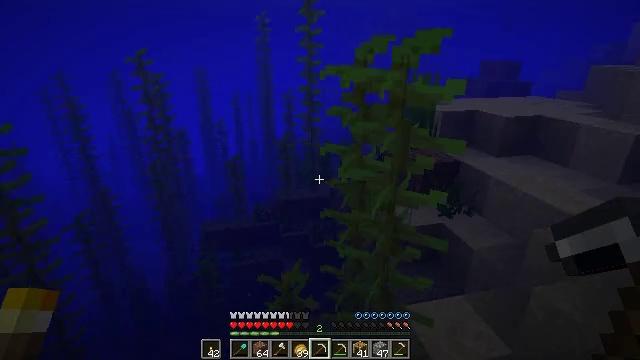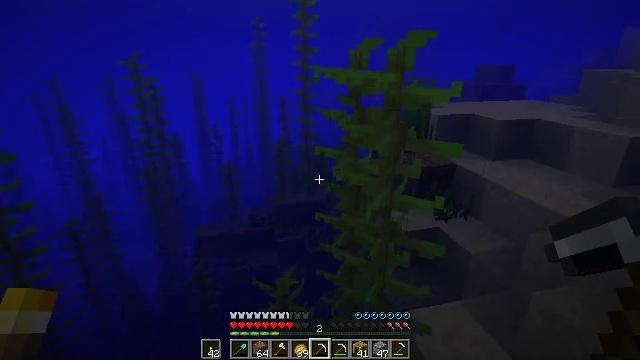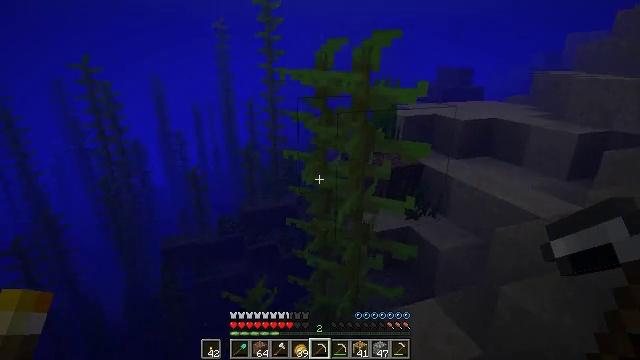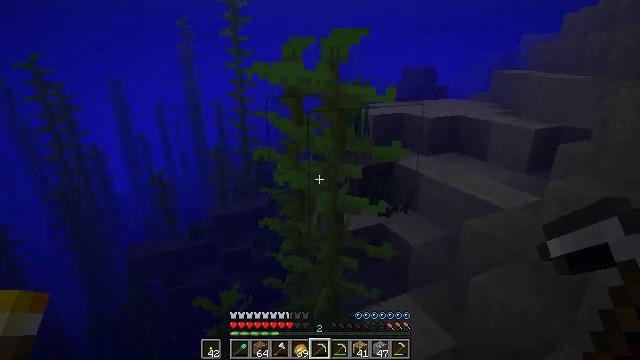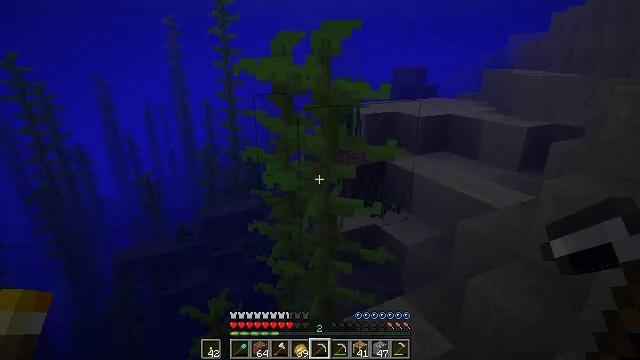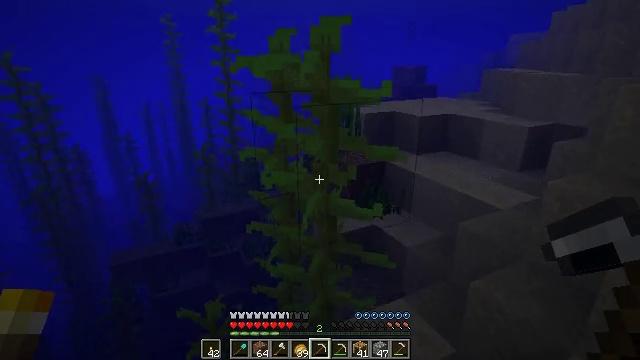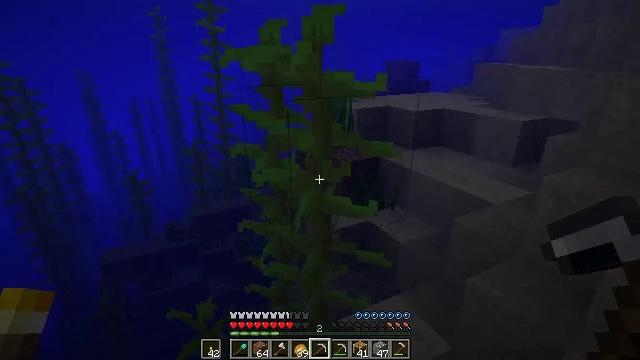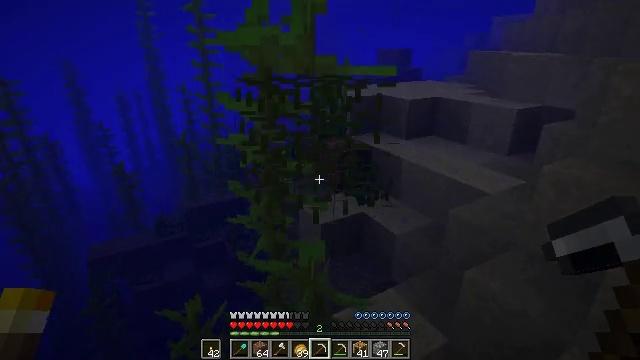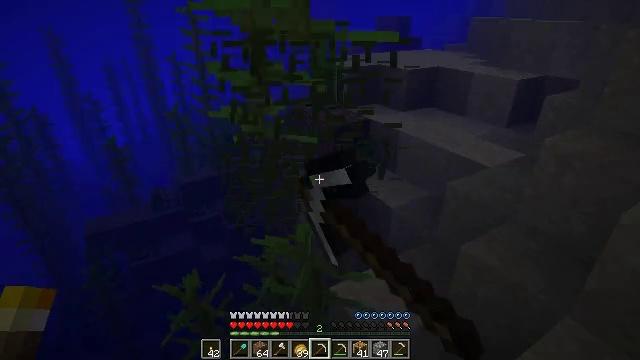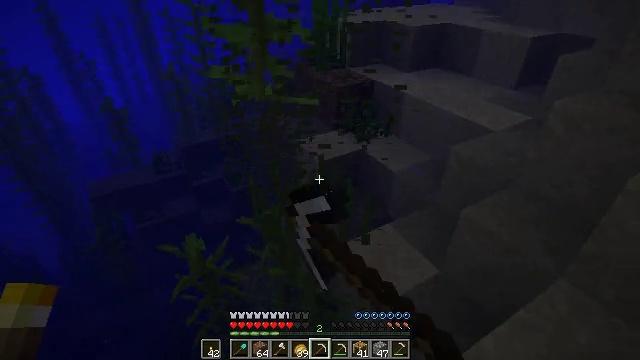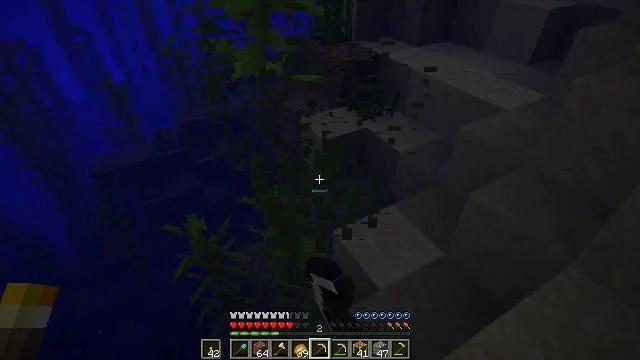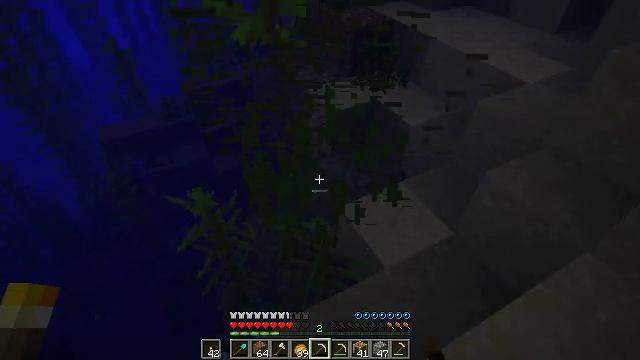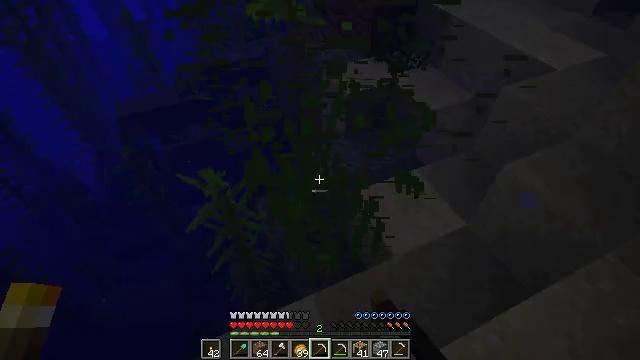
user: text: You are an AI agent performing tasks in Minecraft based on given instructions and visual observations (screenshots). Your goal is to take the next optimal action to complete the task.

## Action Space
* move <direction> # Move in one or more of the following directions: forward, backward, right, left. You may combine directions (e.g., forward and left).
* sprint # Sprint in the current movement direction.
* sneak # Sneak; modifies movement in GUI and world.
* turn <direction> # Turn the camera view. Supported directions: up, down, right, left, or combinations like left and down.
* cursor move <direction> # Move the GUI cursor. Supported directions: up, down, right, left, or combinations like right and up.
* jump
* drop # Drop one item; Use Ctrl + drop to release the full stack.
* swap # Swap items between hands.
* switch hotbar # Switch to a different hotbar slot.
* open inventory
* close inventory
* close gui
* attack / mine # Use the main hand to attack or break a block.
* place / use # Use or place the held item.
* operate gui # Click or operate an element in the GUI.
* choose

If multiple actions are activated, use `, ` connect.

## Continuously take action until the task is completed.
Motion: motion action
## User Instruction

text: Break the kelp plant in the ocean.
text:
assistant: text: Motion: move forward
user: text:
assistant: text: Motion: move forward, turn right
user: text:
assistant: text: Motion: move forward, turn right
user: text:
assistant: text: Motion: move forward, turn right
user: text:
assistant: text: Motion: move forward
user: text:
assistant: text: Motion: move forward, turn right
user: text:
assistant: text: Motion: move forward, turn right and down, attack / mine
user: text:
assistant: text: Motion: move forward, turn down, attack / mine
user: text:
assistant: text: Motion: move forward, turn down, attack / mine
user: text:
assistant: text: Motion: move forward, turn down
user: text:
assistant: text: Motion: move forward, turn left and down, attack / mine
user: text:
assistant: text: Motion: move forward, turn left and down, attack / mine
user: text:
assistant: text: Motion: attack / mine